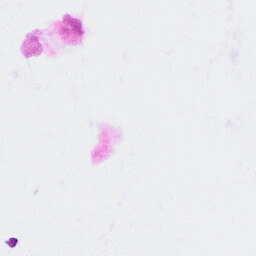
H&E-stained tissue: Breast